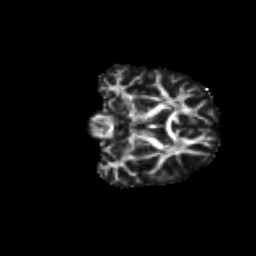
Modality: FA
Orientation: coronal
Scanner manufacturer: siemens
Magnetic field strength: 3 T
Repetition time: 9.2 s
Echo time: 0.084 s